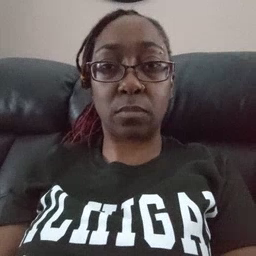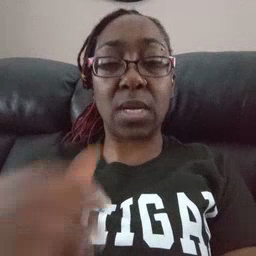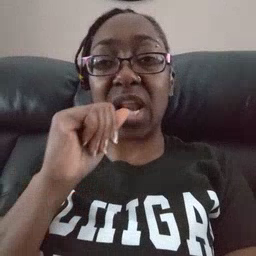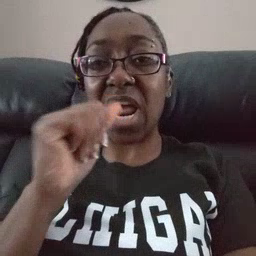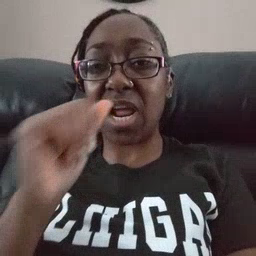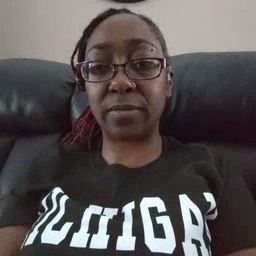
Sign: nuts